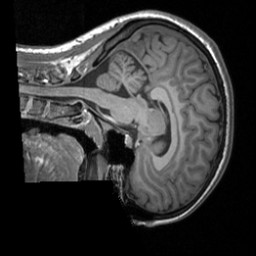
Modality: T1w
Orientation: sagittal
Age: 23
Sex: female
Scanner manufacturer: siemens
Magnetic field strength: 3 T
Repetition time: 1.9 s
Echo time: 0.00226 s